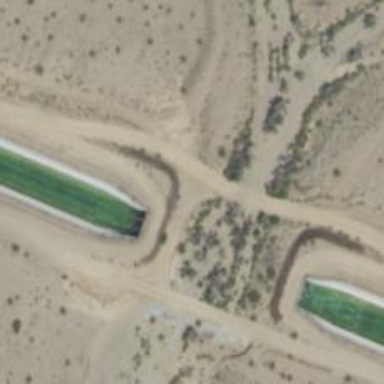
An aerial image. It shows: Culvert tunnel for water canal.